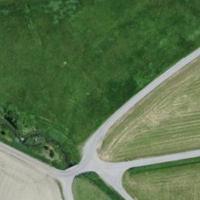
EUNIS habitat code: 24
Species observed at this site:
Colias croceus
Motacilla alba